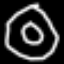
Label: donut